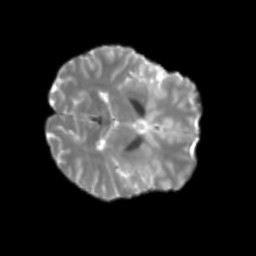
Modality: T2w
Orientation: axial
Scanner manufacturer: siemens
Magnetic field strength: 3 T
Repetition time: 4 s
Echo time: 0.0594 s